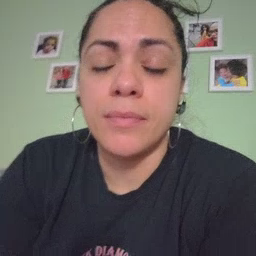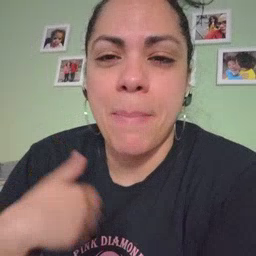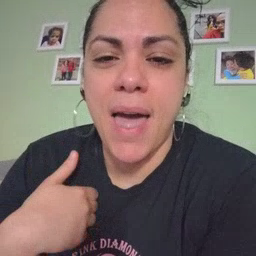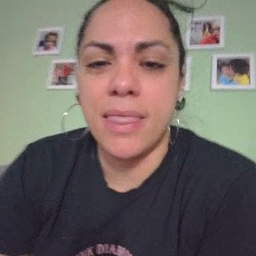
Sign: bath